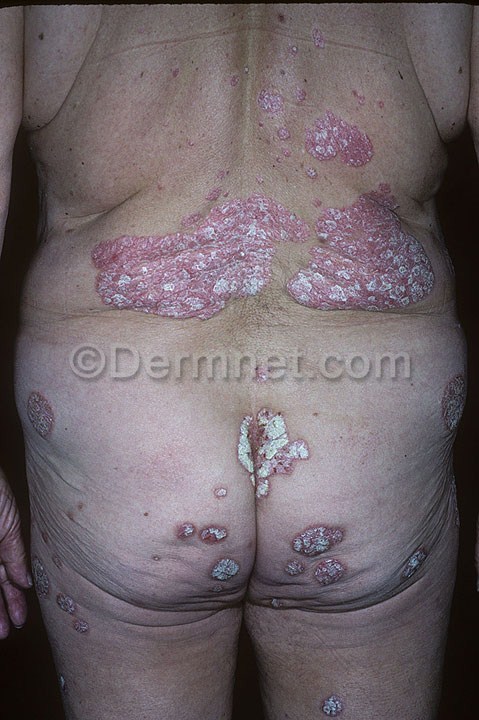
Disease: Psoriasis pictures Lichen Planus and related diseases